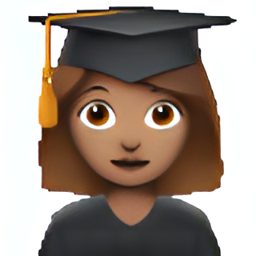
Name: female student type 4
Emoji: 👩🏽‍🎓
Group: People & Body
Sub-group: person-role